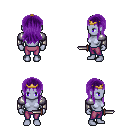
a pixel art fantasy rpg character, female body template, dark elf, purple skin, steel arm armor, magenta pants, purple unkempt hairstyle, gold tiara, dagger, four views (front, back, left, right), 2x2 character sprite sheet, small pixel art, hard edges, no anti-aliasing